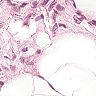
Metastatic tissue present: no